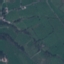
Land use / land cover: Pasture